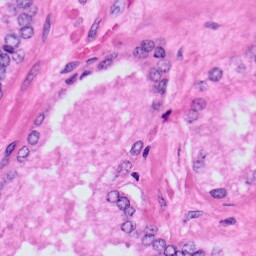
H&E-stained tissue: Prostate